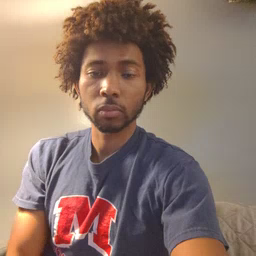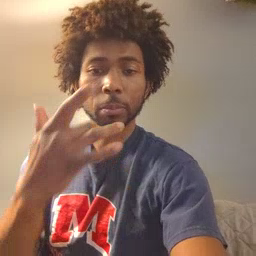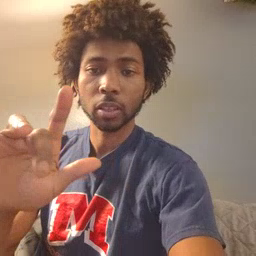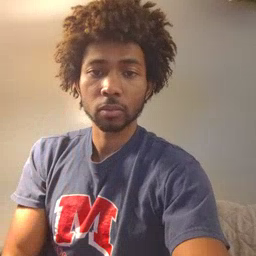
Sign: empty